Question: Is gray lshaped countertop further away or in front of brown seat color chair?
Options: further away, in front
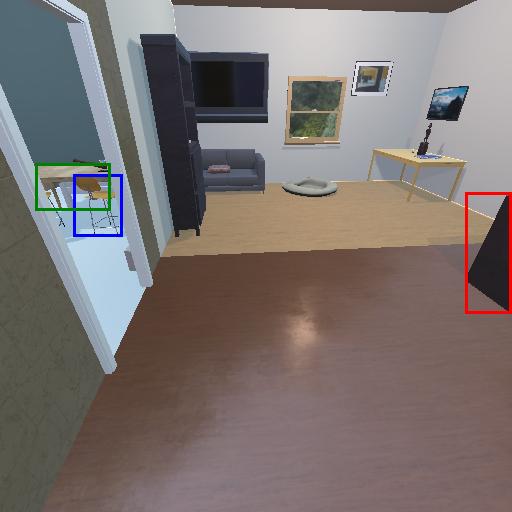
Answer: further away